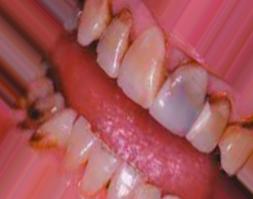
Condition: Tooth Discoloration